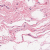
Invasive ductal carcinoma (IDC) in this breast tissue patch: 0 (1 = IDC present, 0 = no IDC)